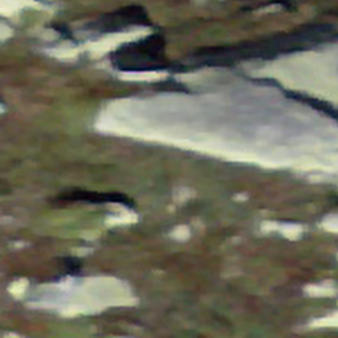
Label: other